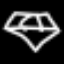
Label: diamond